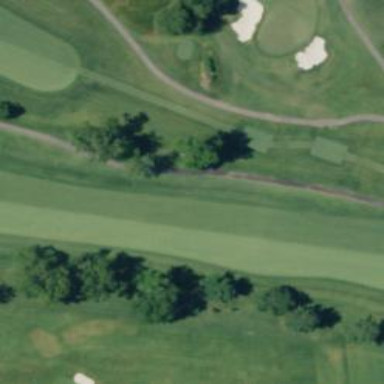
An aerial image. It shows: Golf hole.